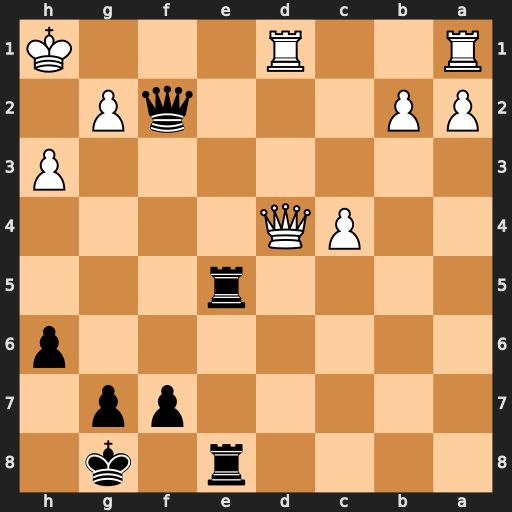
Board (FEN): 4r1k1/5pp1/7p/4r3/2PQ4/7P/PP3qP1/R2R3K
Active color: b
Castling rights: -
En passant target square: -
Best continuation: Re1+ Rxe1 Rxe1+ Rxe1 Qxd4